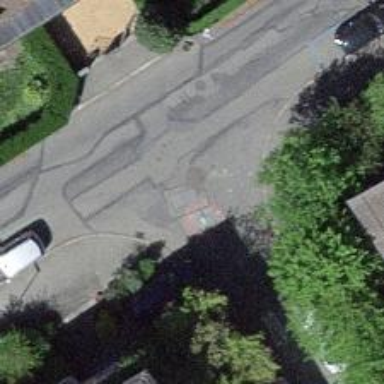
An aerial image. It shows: Residential road with separate asphalt sidewalk.